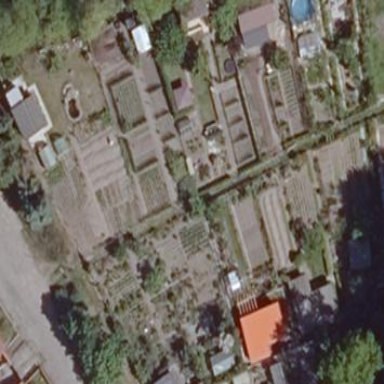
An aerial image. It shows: Allotments area.